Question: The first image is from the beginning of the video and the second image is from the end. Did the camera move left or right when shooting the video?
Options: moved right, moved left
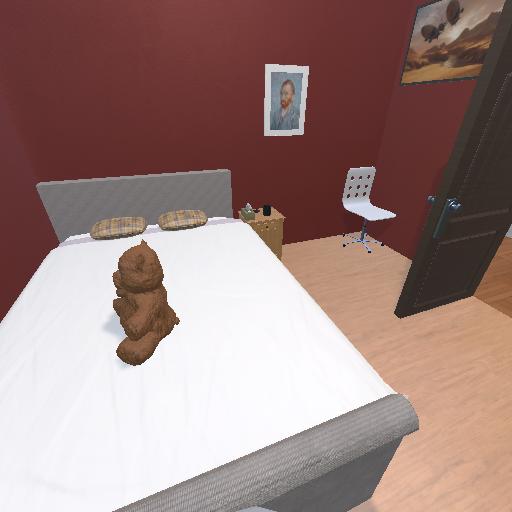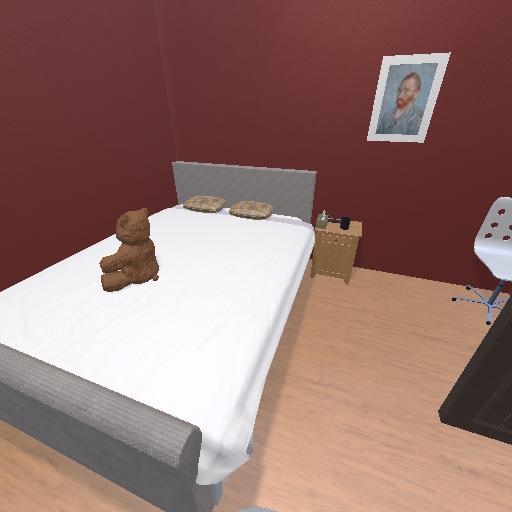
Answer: moved right